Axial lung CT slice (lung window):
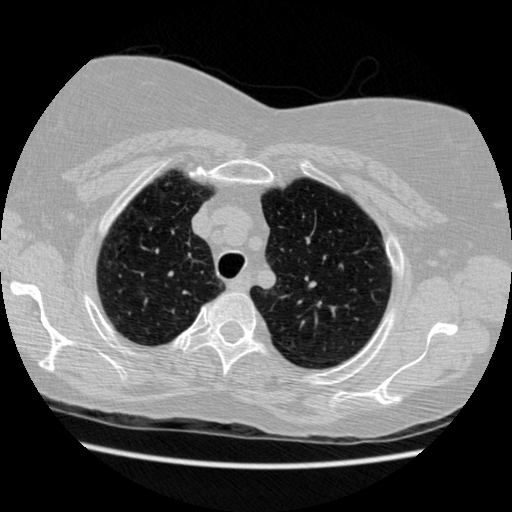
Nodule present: no